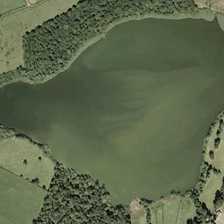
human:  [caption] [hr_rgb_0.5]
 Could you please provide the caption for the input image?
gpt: many green trees and farmlands are around an irregular pond .

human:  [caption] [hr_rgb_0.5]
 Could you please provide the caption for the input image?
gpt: many green trees and farmlands are around an irregular pond .

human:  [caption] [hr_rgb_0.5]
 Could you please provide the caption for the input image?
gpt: the color of the pool is very similar to that of the oasis .

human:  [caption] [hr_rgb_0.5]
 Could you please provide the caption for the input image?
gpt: a pool around the oasis .

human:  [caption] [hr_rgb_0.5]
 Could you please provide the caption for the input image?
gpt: a pool around the oasis .